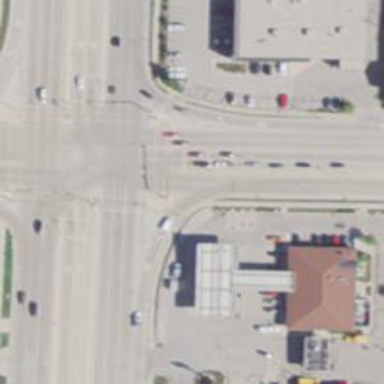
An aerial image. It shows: Uncontrolled road crossing.